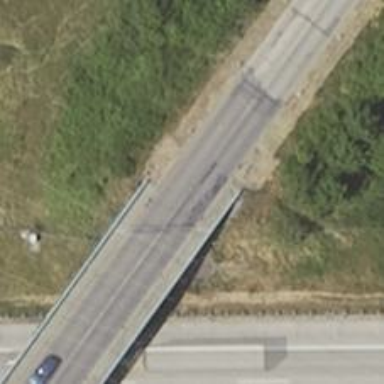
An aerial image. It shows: Unclassified road on asphalt surface with bridge.